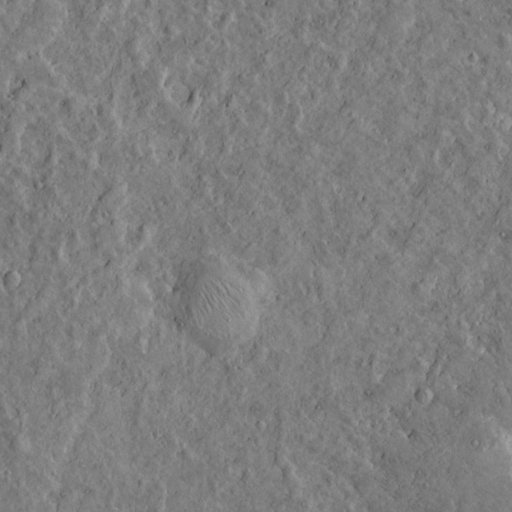
Objects detected: cone